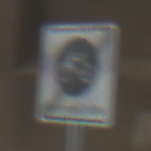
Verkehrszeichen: EndeFahrradstrasse
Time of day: Midday
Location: Roofed (Beach)
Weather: Overcast
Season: NotSpecified
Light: Natural